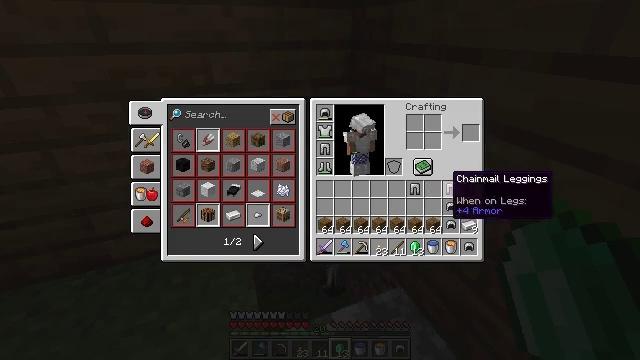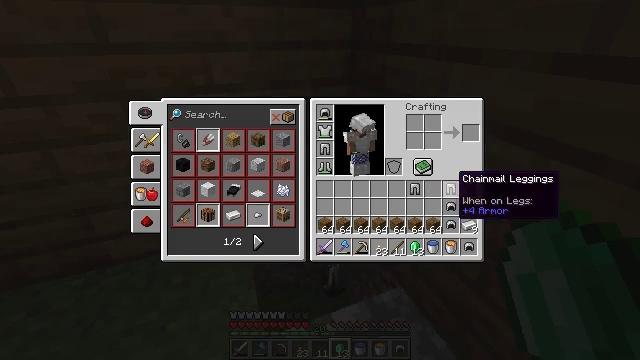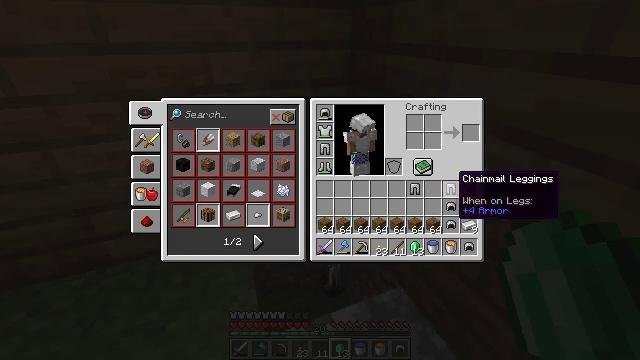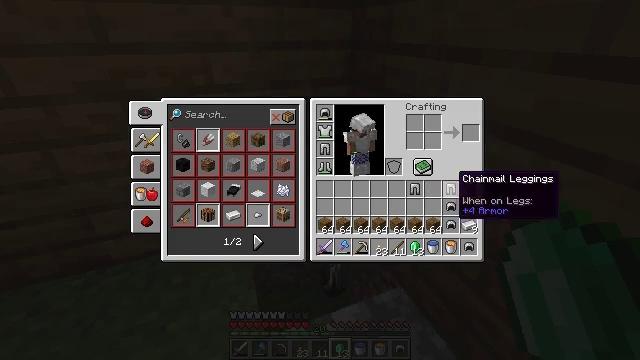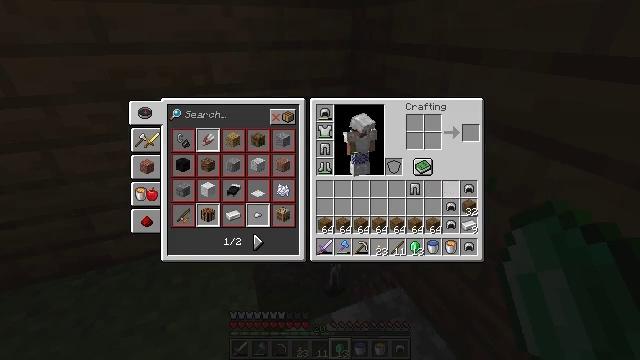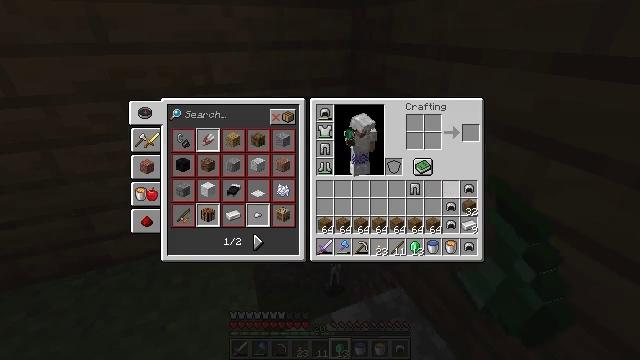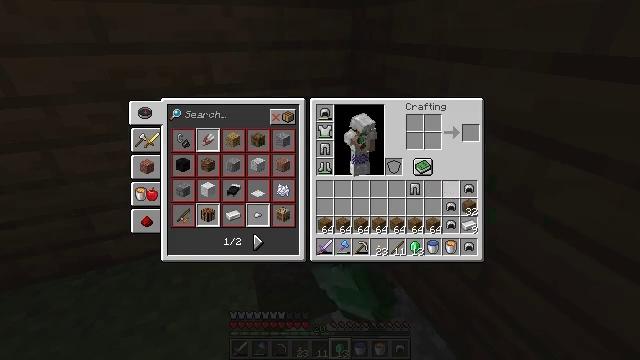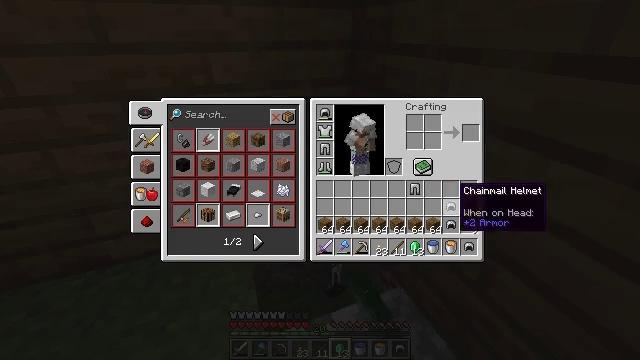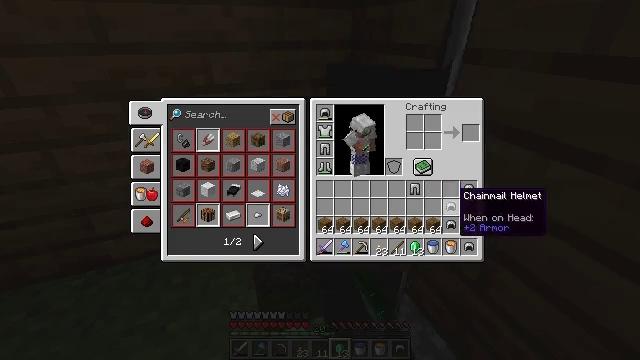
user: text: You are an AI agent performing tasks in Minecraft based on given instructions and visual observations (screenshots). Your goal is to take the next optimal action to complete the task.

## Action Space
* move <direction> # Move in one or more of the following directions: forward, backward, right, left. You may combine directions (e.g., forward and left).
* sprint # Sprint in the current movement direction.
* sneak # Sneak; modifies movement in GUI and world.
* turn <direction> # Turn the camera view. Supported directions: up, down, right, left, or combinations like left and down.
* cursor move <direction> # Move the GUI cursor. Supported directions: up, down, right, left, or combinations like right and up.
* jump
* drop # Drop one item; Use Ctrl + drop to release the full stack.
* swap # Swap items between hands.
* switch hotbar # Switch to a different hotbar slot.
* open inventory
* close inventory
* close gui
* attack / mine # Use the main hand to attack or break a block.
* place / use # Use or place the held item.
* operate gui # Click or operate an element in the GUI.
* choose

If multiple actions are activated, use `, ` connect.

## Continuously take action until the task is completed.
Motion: motion action
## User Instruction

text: Drop chainmail leggings.
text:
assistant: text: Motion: sprint
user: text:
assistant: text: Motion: sprint
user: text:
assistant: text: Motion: sprint
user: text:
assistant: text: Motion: sprint, drop
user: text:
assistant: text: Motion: sprint, drop
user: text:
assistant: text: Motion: sprint, drop
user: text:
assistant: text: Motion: sprint, cursor move down
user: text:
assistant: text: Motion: sprint
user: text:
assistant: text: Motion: sprint